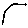
Label: hexagon